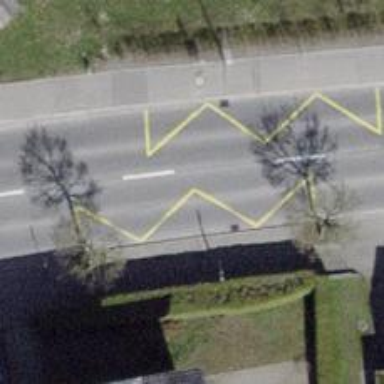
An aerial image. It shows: Bus stop with stop position for public transport.